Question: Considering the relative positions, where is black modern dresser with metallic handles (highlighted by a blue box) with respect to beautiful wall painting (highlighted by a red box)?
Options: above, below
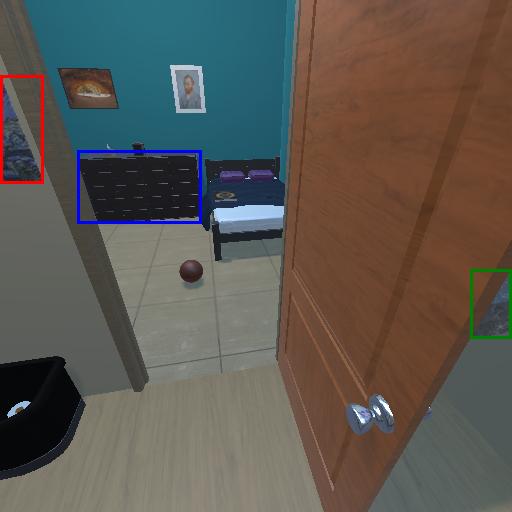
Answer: above